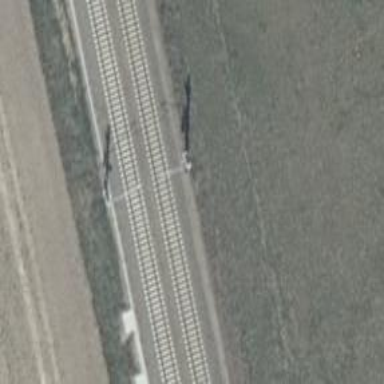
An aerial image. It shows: Milestone along the railway with catenary mast.